Question: I've just started learning the android lessons about android development. I was creating a text editor where you enter a message, you set some options and it display your message but i had a problem with the XML file, I set a Button in order to display the message but this button is not displayed. Here is the XML file of my layout:
'''
<?xml version="1.0" encoding="utf-8"?>
<LinearLayout xmlns:android="http://schemas.android.com/apk/res/android"
android:layout_width="match_parent"
android:layout_height="match_parent"
android:orientation="vertical"
android:gravity="center_horizontal"
android:padding="12dp" >
<TextView android:layout_width="match_parent"
android:layout_height="wrap_content"
android:gravity="center_horizontal"
android:text="@string/text_editor"
android:textSize="@dimen/font_text_view"
android:textColor="@color/white"
android:paddingBottom="20dp" />
<EditText android:layout_width="match_parent"
android:layout_height="wrap_content"
android:hint="@string/edit_text_hint"/>
<LinearLayout android:layout_width="match_parent"
android:layout_height="match_parent"
android:orientation="horizontal"
android:gravity="center_horizontal"
android:padding="12dp" >
<TextView android:id="@+id/text_color_textview"
android:layout_width="wrap_content"
android:layout_height="wrap_content"
android:text="@string/text_color"
android:textSize="@dimen/font_button"
android:textColor="@color/black"
android:paddingRight="20dp" />
<Button android:id="@+id/black_button"
android:layout_width="wrap_content"
android:layout_height="wrap_content"
android:text="@string/black"
android:textSize="@dimen/font_button"
android:textColor="@color/black"/>
<Button android:id="@+id/red_button"
android:layout_width="wrap_content"
android:layout_height="wrap_content"
android:text="@string/red"
android:textSize="@dimen/font_button"
android:textColor="@color/black"/>
<Button android:id="@+id/green_button"
android:layout_width="wrap_content"
android:layout_height="wrap_content"
android:text="@string/green"
android:textSize="@dimen/font_button"
android:textColor="@color/black"/>
</LinearLayout>
<Button android:id="@+id/display_button"
android:layout_width="match_parent"
android:layout_height="wrap_content"
android:gravity="center_horizontal"
android:text="@string/display_message"
android:textSize="@dimen/font_button"
android:textColor="@color/black"/>
</LinearLayout>
'''
Eclipse doesn't throw any exception that's why I don't understand.
Here is the displayed layout:

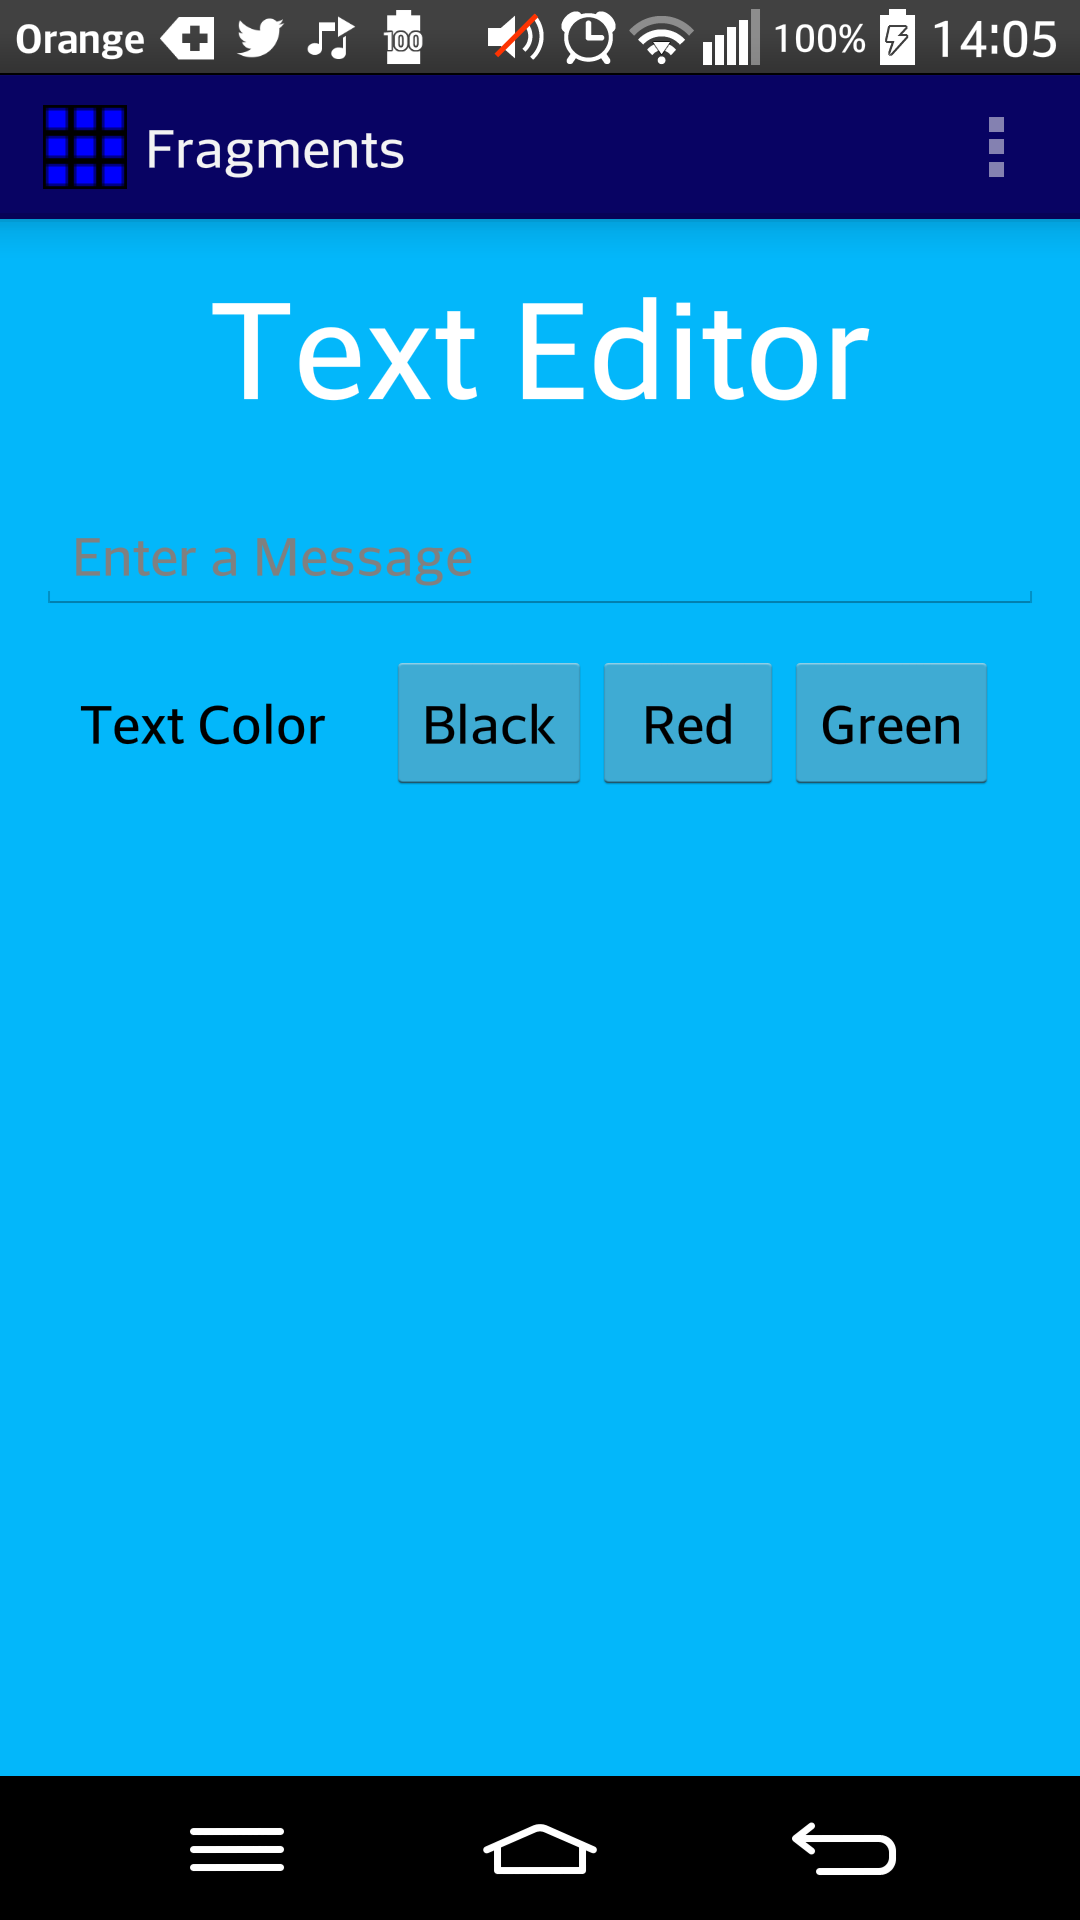
Answer: Found your problem:
Change from
'''
<LinearLayout android:layout_width="match_parent"
android:layout_height="match_parent"
android:orientation="horizontal"
android:gravity="center_horizontal"
android:padding="12dp" >
'''
To:
'''
<LinearLayout android:layout_width="match_parent"
android:layout_height="wrap_content"
android:orientation="horizontal"
android:gravity="center_horizontal"
android:padding="12dp" >
'''
The was forceing your button be be out of the screen
RESULT:
Before Change:

After change